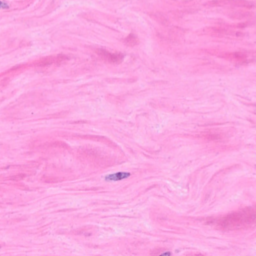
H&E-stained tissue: Breast